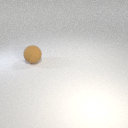
large brown rubber sphere